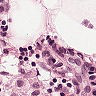
Metastatic tissue present: no